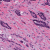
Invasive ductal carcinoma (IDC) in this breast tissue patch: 1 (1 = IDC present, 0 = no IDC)